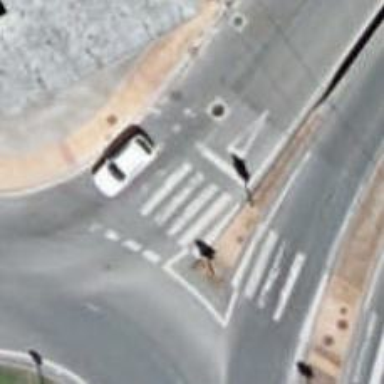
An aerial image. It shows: Uncontrolled crossing on the road.